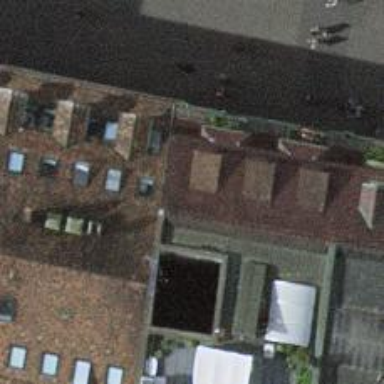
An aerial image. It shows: Asphalt sidewalk with covered arcade.